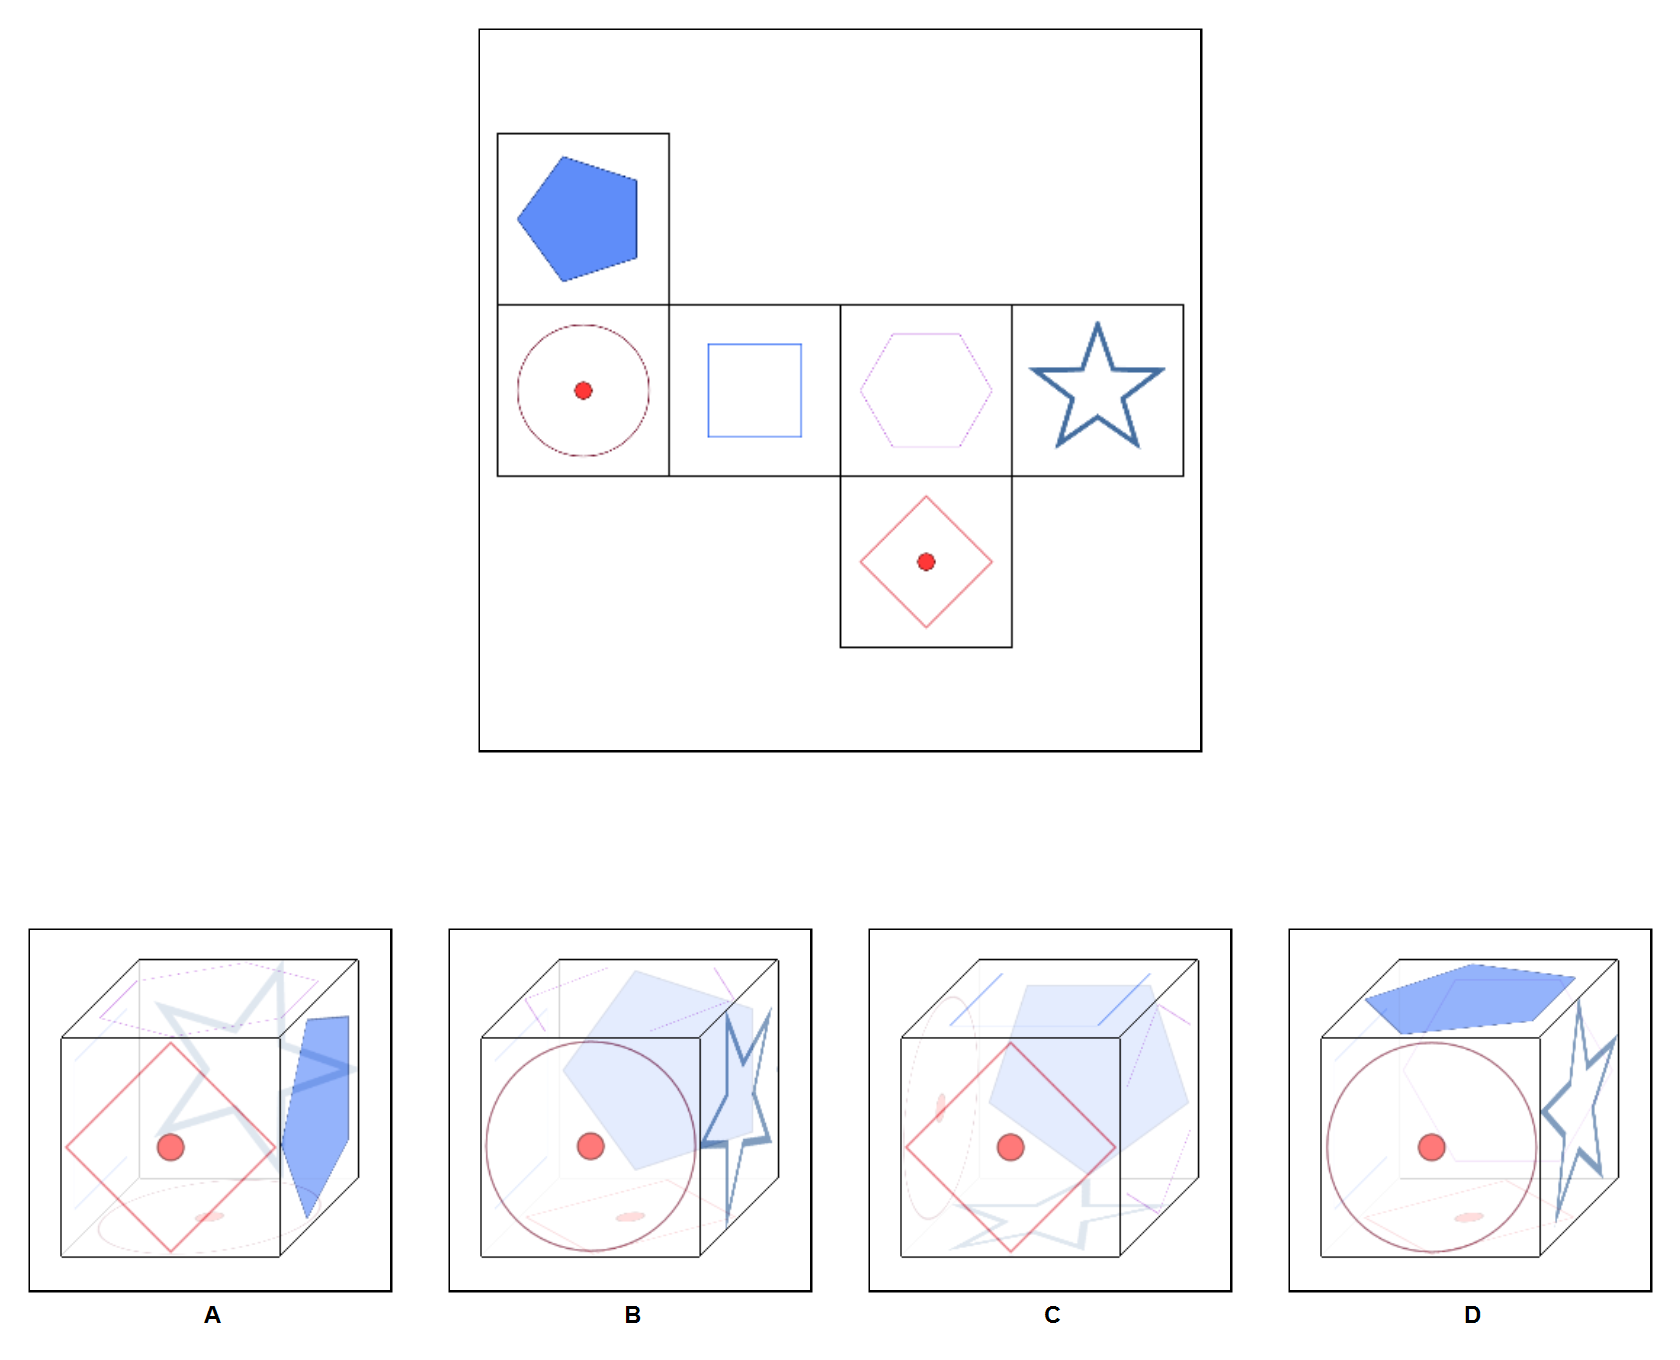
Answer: C